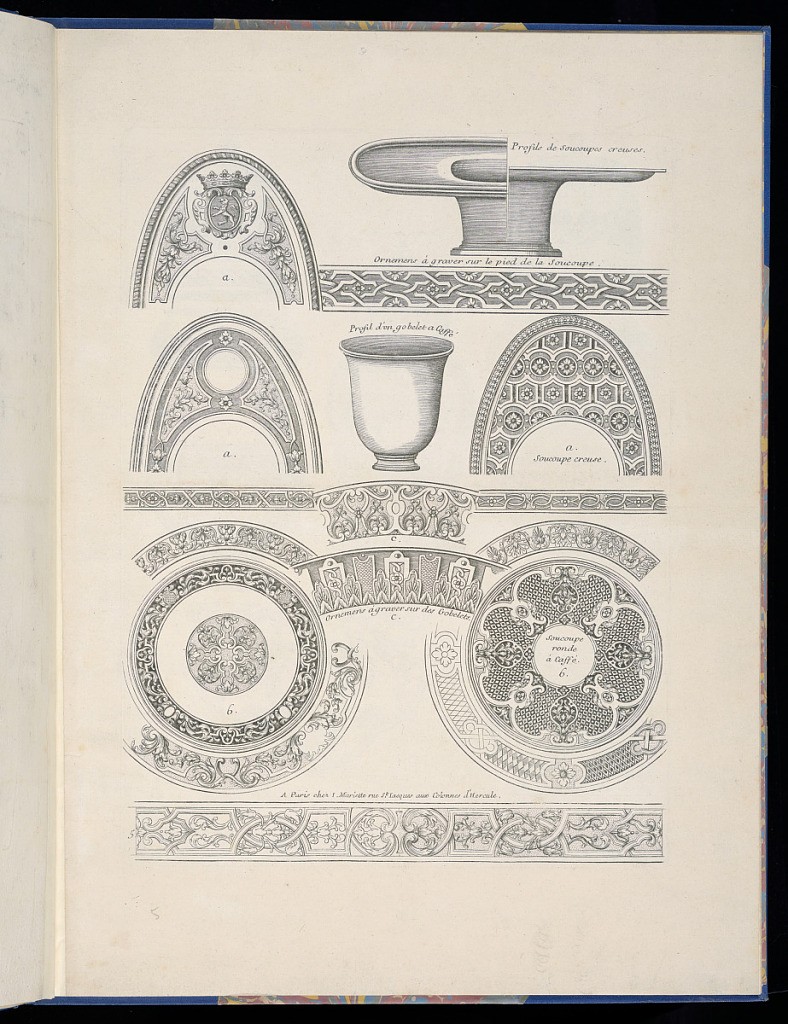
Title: Ornament Designs for use on Cups and Saucers
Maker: Masson, French, active late 17th and early 18th century
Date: late 17th–early 18th century
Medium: Etching and engraving on paper
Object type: Print
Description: Designs for ornament to be engraved on cups and saucers along with the design in profile of a coffee goblet (cup) and deep saucer. The ornament features borders of repeated patterns, scrolling leaves, diaper patterns, scrolling acanthus leaves, fleurons, strapwork, rosettes, heraldry (coat of arms), and cartouches. The designs are identified with lettered inscriptions. The plate includes the publisher's address below.